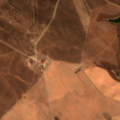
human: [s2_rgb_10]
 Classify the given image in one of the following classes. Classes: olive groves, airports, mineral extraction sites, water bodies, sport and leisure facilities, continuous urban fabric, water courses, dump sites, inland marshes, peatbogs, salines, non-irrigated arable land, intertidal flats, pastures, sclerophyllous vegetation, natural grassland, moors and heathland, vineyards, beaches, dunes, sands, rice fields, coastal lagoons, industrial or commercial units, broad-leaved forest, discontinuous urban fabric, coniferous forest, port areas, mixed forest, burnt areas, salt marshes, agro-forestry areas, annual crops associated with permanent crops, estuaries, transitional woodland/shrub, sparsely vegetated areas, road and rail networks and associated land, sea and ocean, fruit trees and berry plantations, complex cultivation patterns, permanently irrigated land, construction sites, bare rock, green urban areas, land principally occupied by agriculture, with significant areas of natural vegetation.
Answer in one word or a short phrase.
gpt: non-irrigated arable land, permanently irrigated land, transitional woodland/shrub, water bodies